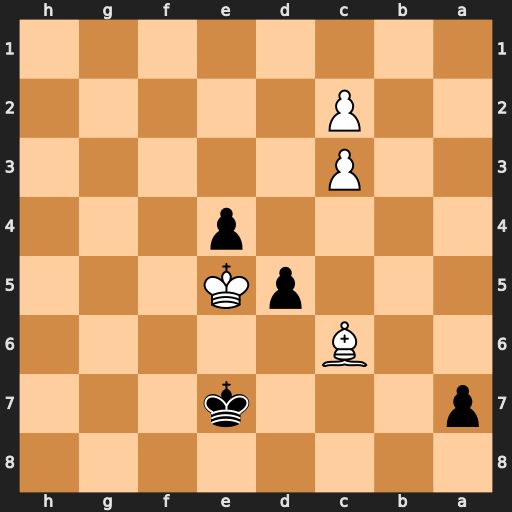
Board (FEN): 8/p3k3/2B5/3pK3/4p3/2P5/2P5/8
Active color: b
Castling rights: -
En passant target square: -
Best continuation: e3 Bb5 a5 Kd4 a4